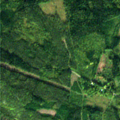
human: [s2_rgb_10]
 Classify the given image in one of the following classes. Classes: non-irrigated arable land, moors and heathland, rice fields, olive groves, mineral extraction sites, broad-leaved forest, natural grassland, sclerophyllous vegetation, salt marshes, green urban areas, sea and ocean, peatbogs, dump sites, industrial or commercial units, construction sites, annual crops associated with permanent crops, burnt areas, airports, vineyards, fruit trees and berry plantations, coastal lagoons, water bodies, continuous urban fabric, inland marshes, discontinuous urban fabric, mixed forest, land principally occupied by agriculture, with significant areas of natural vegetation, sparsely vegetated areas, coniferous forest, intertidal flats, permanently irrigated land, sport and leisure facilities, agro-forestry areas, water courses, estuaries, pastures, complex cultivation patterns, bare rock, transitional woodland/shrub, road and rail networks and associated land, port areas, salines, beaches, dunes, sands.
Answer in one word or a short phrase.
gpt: coniferous forest, mixed forest, transitional woodland/shrub